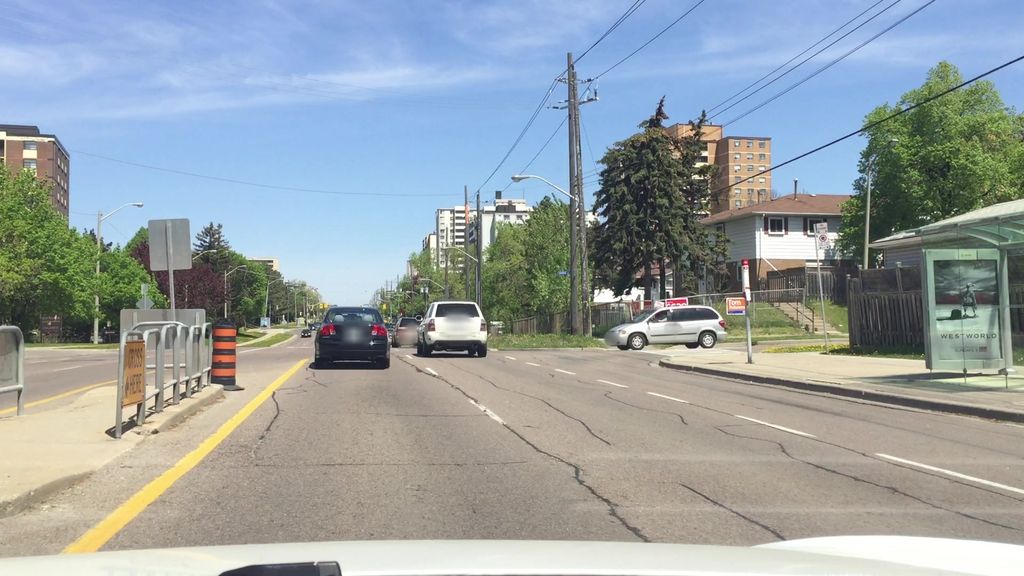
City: toronto